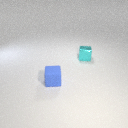
small cyan metal cube to the right of small blue rubber cube